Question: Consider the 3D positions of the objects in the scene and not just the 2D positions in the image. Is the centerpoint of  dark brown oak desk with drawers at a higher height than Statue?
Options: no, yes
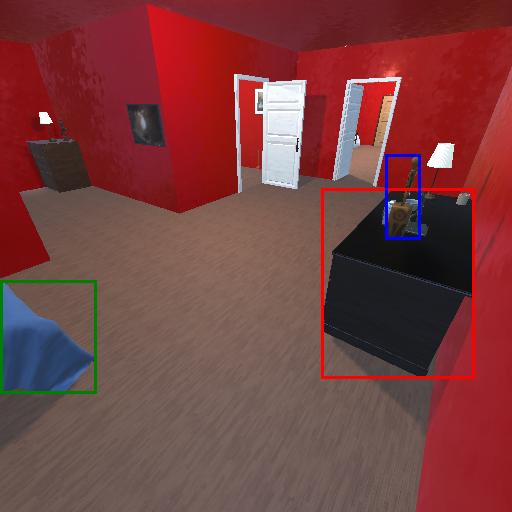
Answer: no